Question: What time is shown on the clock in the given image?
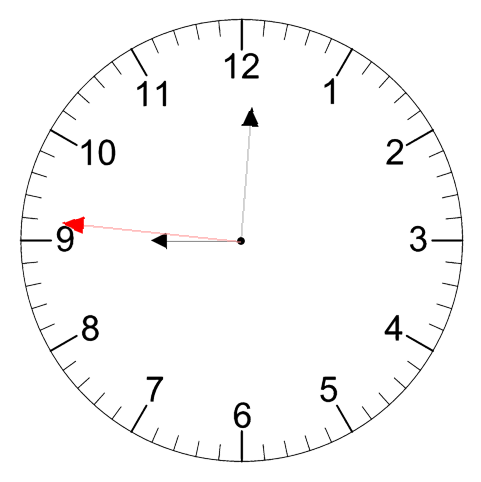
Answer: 09:00:46